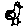
Label: bird